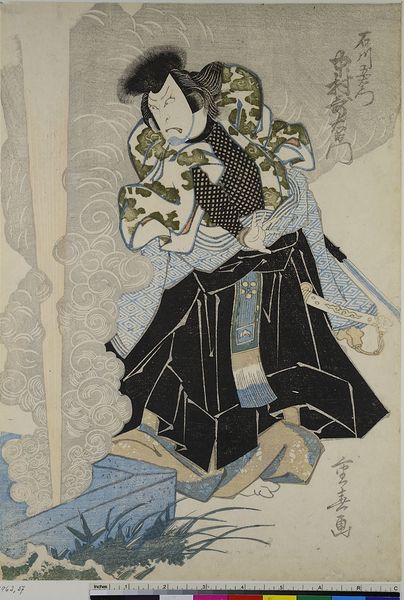
Titel: Der Schauspieler Nakamura Utaemon III als Ichikawa Goemon
Künstler: Ry&#x16B;sai Shigeharu
Standort: Hamburg
Institution: Museum für Kunst und Gewerbe Hamburg
Schlagwörter: blau, mann, umhang, schwarz, zeichnung, gras, rock, rauch, gewand, theater, holzschnitt, japan, dampf, grimmig, gestalt, asien, druckgraphik, druckgrafik, waffe, asiatisch, zeit, schauspieler, farbholzschnitt, schauspielerin, kabuki, edo, reproduktionen, druckerzeugnisse, theateraufführung, gespreizte hand